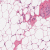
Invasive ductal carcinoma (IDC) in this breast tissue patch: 0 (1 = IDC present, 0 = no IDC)